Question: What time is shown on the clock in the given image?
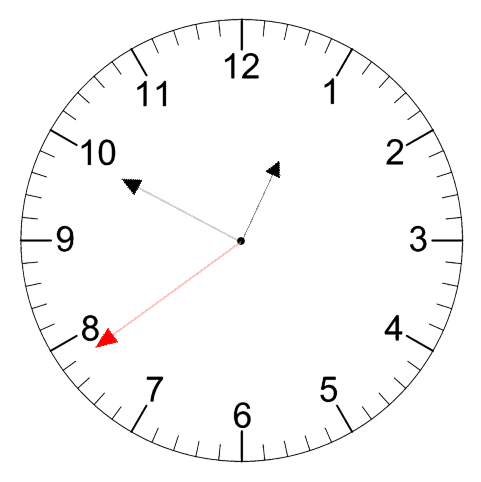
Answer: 12:49:39